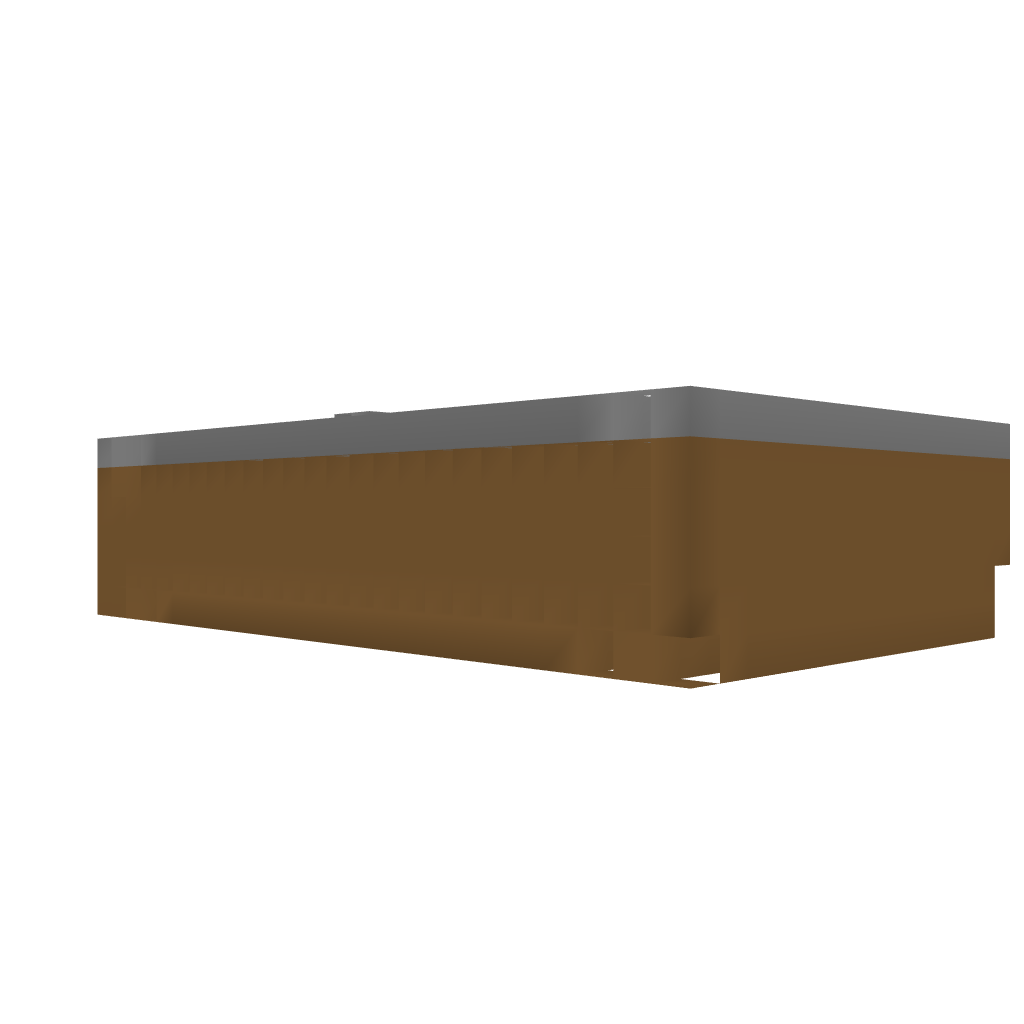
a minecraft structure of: Lighted Swimming Pool a lot of earth bad low quality